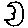
Label: moon